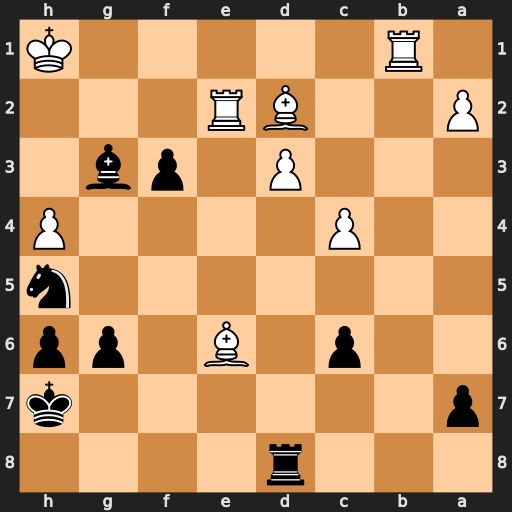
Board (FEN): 3r4/p6k/2p1B1pp/7n/2P4P/3P1pb1/P2BR3/1R5K
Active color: b
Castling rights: -
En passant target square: -
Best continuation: fxe2 Rb7+ Ng7